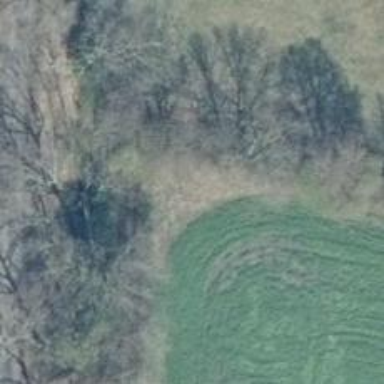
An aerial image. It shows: Row of deciduous broadleaved trees.